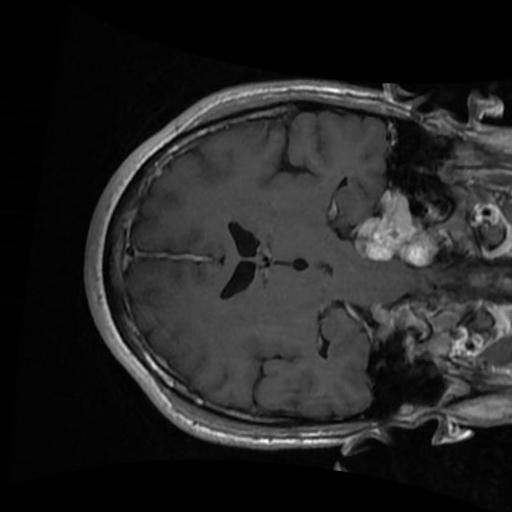
Label: brain_menin